Question: I have 2 selects on my HTML, the options are loaded via my database and the user can switch the options between the boxes, like so:
'''
<select id="column1" multiple size="10" name="FromLB" style="width:150px">
<?php foreach ($result->result() as $row) { ?>
<option value="<?php echo $row->id ?>"><?php echo $row->title ?></option>
<?php } ?>
</select>
'''

So far so good, the final plan is for the the user to click Submit and to have access to the data on these two selects in PHP (via an array).
After digging around for a bit, it seems like JSON is the way to go.
I import json.js to my project and get to work:
'''
function sort_cols(){
var i=0;
var p=0;
var column1 = new Array();
var column2 = new Array();
$("#column1 option").each(function()
{
column1[i]=$(this).val();
i=i+1;
});
$("#column2 option").each(function()
{
column2[p]=$(this).val();
p=p+1;
});
JSON = JSON.stringify(column1);
$.ajax({
url: '<?php echo base_url() . 'js_tests/update_news'; ?>',
type: 'POST',
data: JSON,
success: function(){
alert("Success!")
}
});
}
'''
So far I'm only passing one array (for the first select column), but I'm getting an error:
I've been following this answer:
<URL>
I'm wondering what am I doing wrong here, and how can I pass my second array (column2) as well?
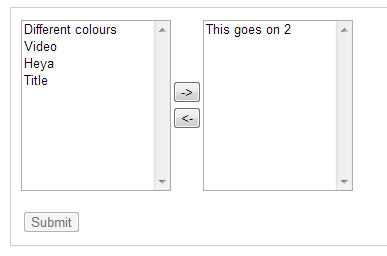
Answer: There's some strange behaviour happening here, most likely caused by the fact your 'JSON' variable is overwriting the browser's native 'JSON' object (or the one provided by 'json.js' in older browsers).
You can actually pass an object directly to '$.ajax', so the following will work:
'''
$.ajax({
url: '<?php echo base_url() . 'js_tests/update_news'; ?>',
type: 'POST',
data: column1,
success: function(){
alert("Success!")
}
});
'''
If you want to pass both columns as separate parameters, change it to:
'''
$.ajax({
url: '<?php echo base_url() . 'js_tests/update_news'; ?>',
type: 'POST',
data: {
first_column: column1,
second_column: column2
},
success: function(){
alert("Success!")
}
});
'''
They will now be available in your PHP script as '$_POST['first_column']' and '$_POST['second_column']'.
This way, you leave the heavy lifting of converting your objects to JSON to jQuery, so you don't need to include the 'json.js' library at all.
Your full code, rewritten:
'''
function sort_cols(){
var column1 = [],
column2 = [];
$("#column1 option").each(function() {
column1.push($(this).val());
});
$("#column2 option").each(function() {
column2.push($(this).val());
});
$.ajax({
url: '<?php echo base_url() . 'js_tests/update_news'; ?>',
type: 'POST',
data: {
first_column: column1,
second_column: column2
},
success: function(){
alert("Success!")
}
});
}
'''